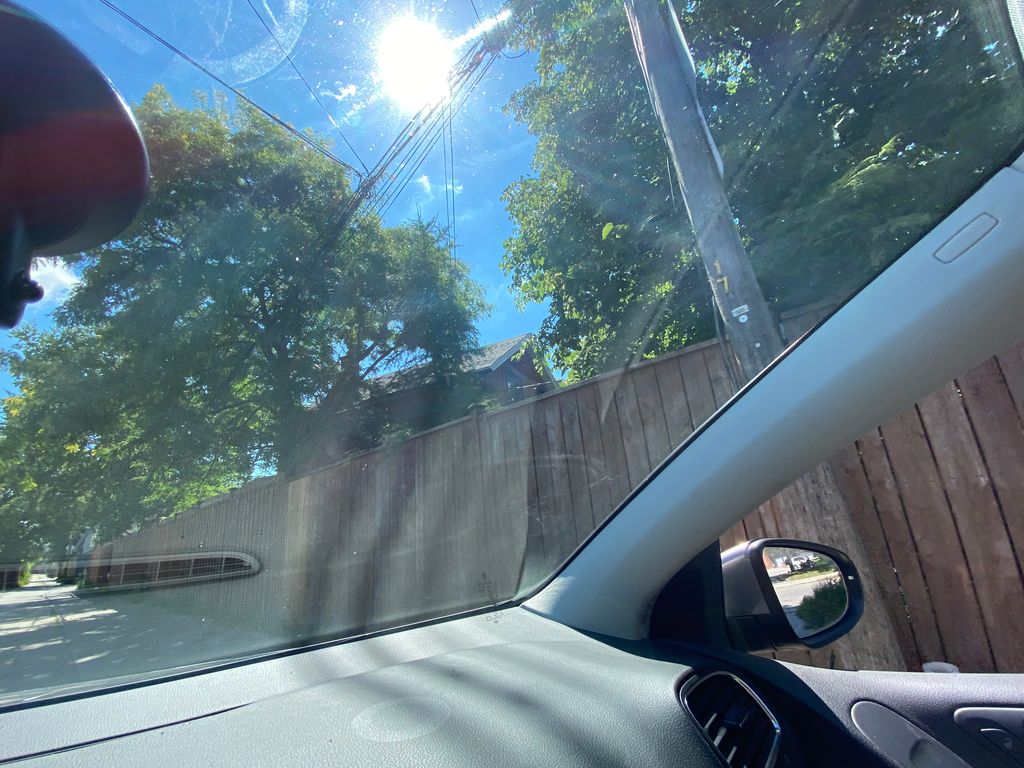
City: toronto